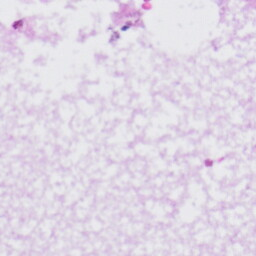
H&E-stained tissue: Liver